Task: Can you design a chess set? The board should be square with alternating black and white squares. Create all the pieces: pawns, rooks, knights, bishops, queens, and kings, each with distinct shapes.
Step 3377:
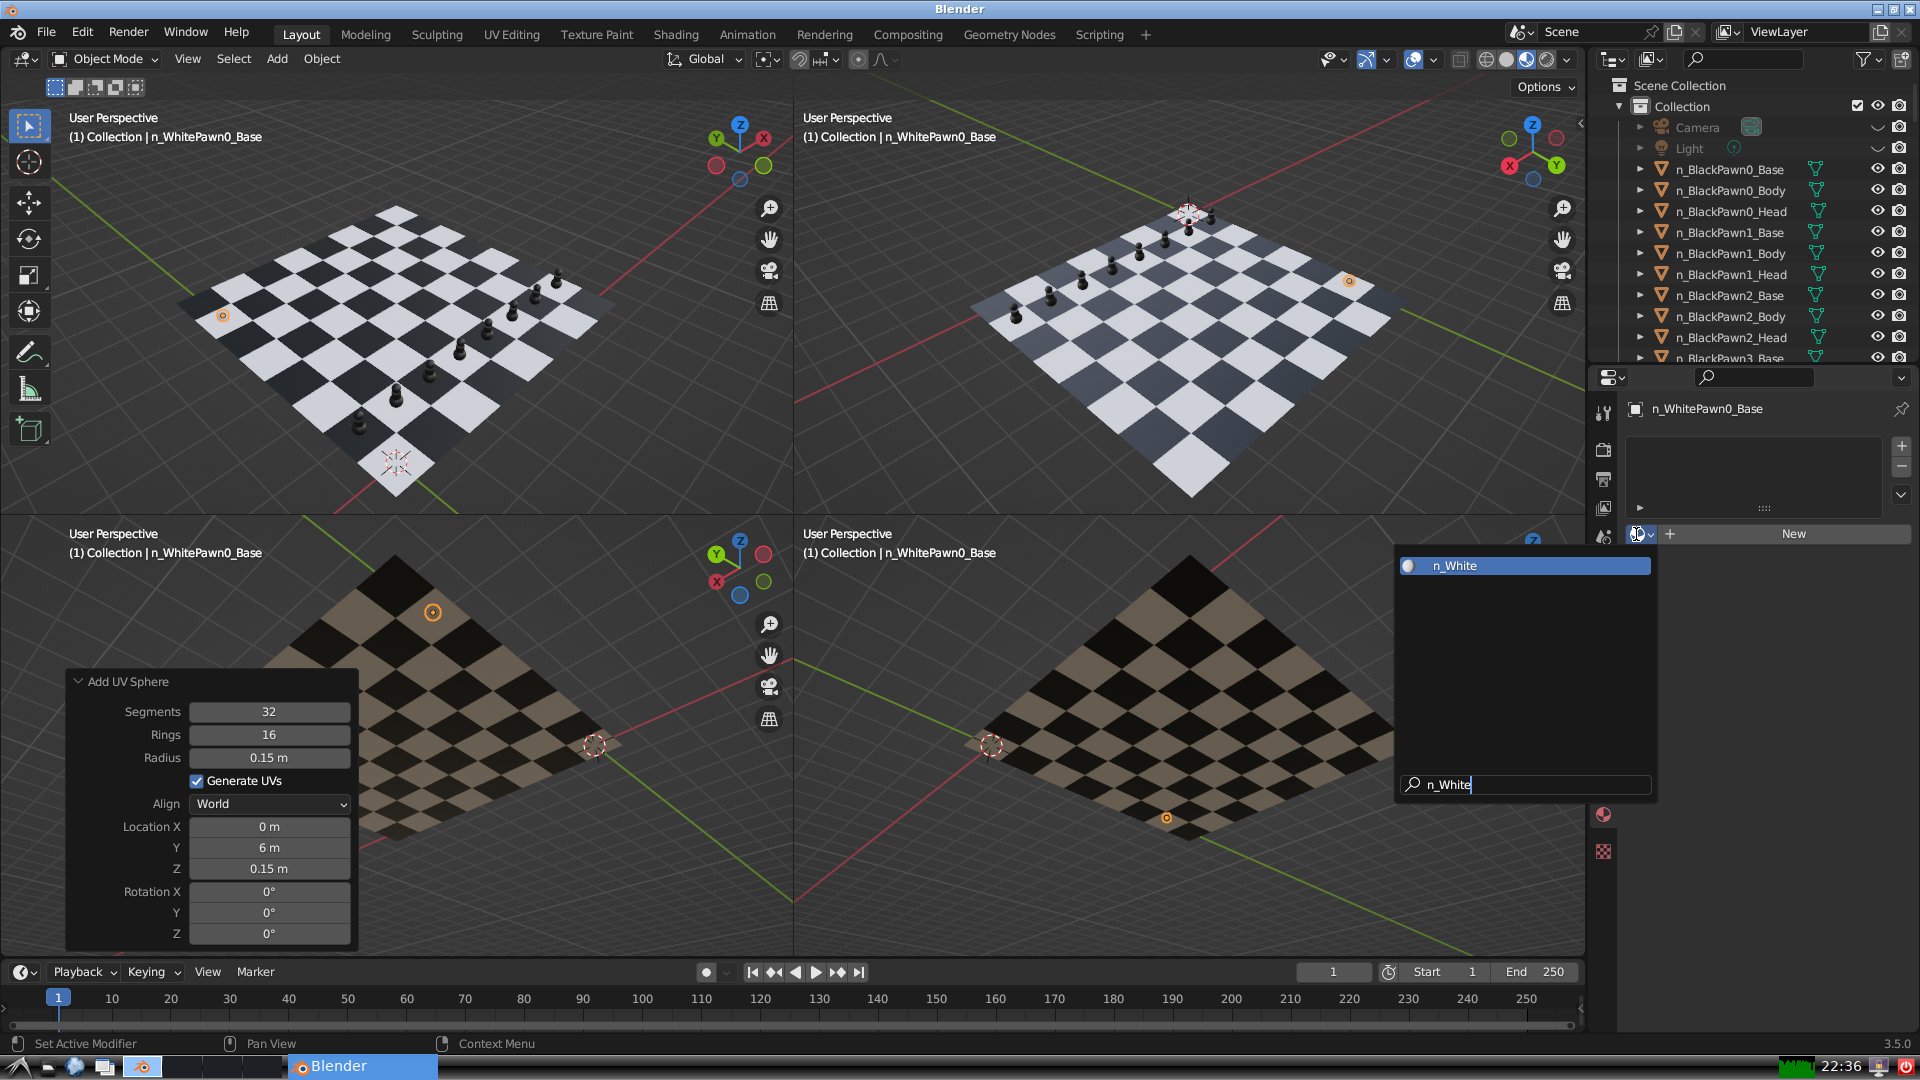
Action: {"key_press": ['Return']}